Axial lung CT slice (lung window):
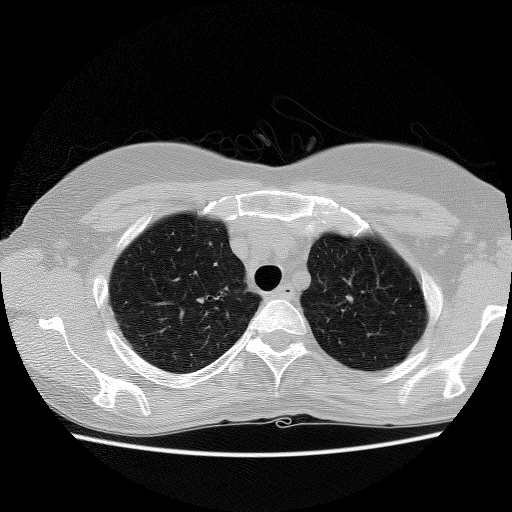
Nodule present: no